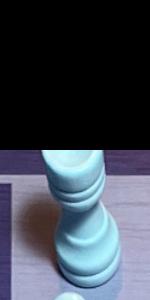
Label: Rook_White